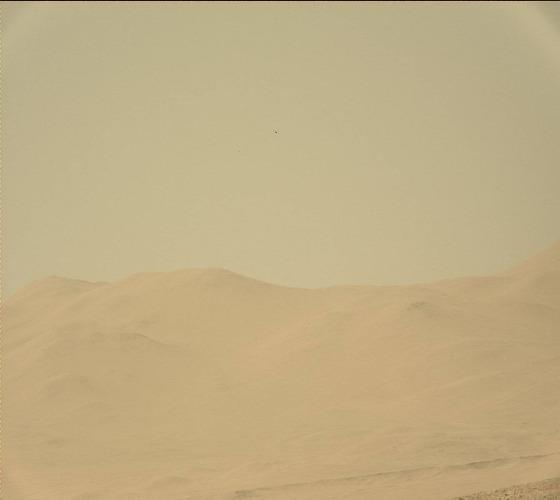
Terrain classes present: Gravel / Sand / Soil, Sky / Distant Mountains